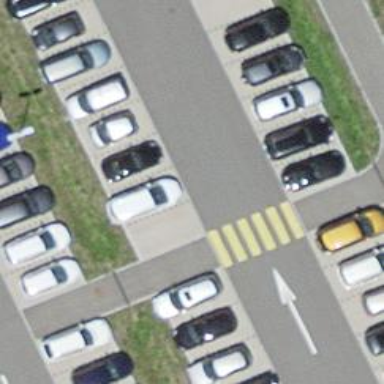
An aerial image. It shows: Uncontrolled zebra crossing on the road.